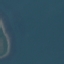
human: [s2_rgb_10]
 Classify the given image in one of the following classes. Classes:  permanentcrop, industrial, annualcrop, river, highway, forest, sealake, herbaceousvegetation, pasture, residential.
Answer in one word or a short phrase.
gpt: SeaLake